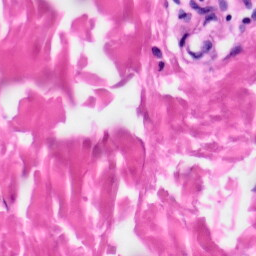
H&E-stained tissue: Skin